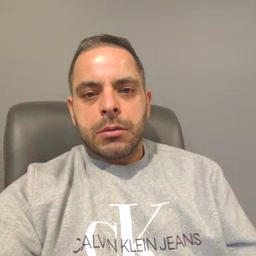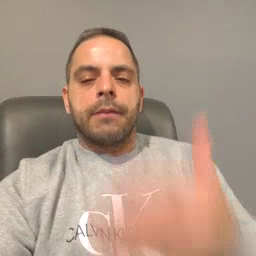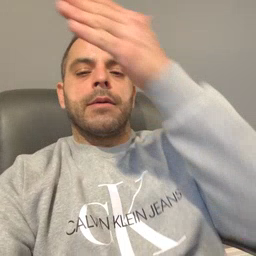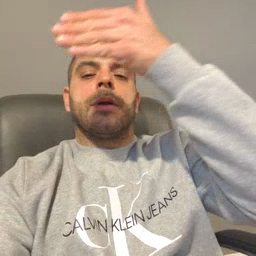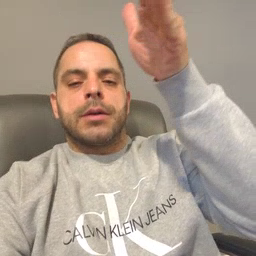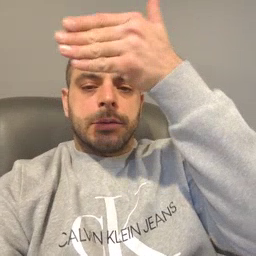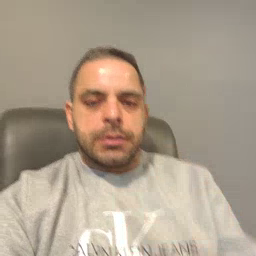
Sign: flag